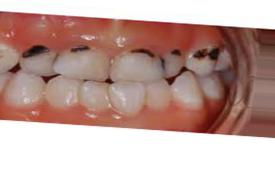
Condition: Caries